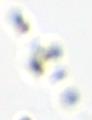
Label: Phaeocystis